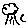
Label: tree